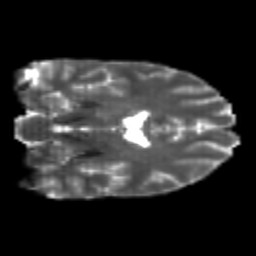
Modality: T2w
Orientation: coronal
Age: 20
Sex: male
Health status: healthy
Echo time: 0.074 s